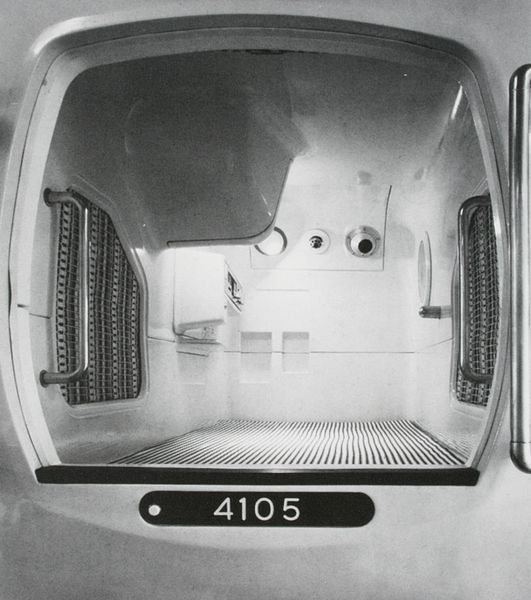
Titel: Blick in eine Schlafwabe
Künstler: Kisho Kurokawa
Standort: Osaka
Institution: Kapselhotel
Schlagwörter: weiß, schwarz, treppe, stufe, stufen, foto, fotografie, photographie, bad, schild, deckel, photo, zahl, kabine, düse